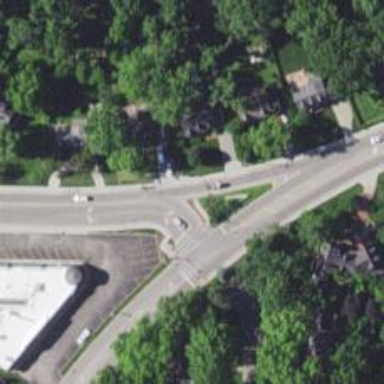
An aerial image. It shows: Unmarked crossing on asphalt footway.